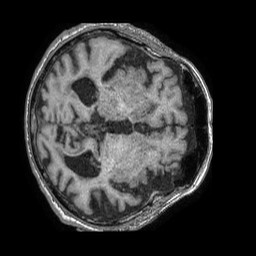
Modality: T1w
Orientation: axial
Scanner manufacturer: philips
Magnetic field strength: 1.5 T
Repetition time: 0.007648 s
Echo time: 0.003488 s